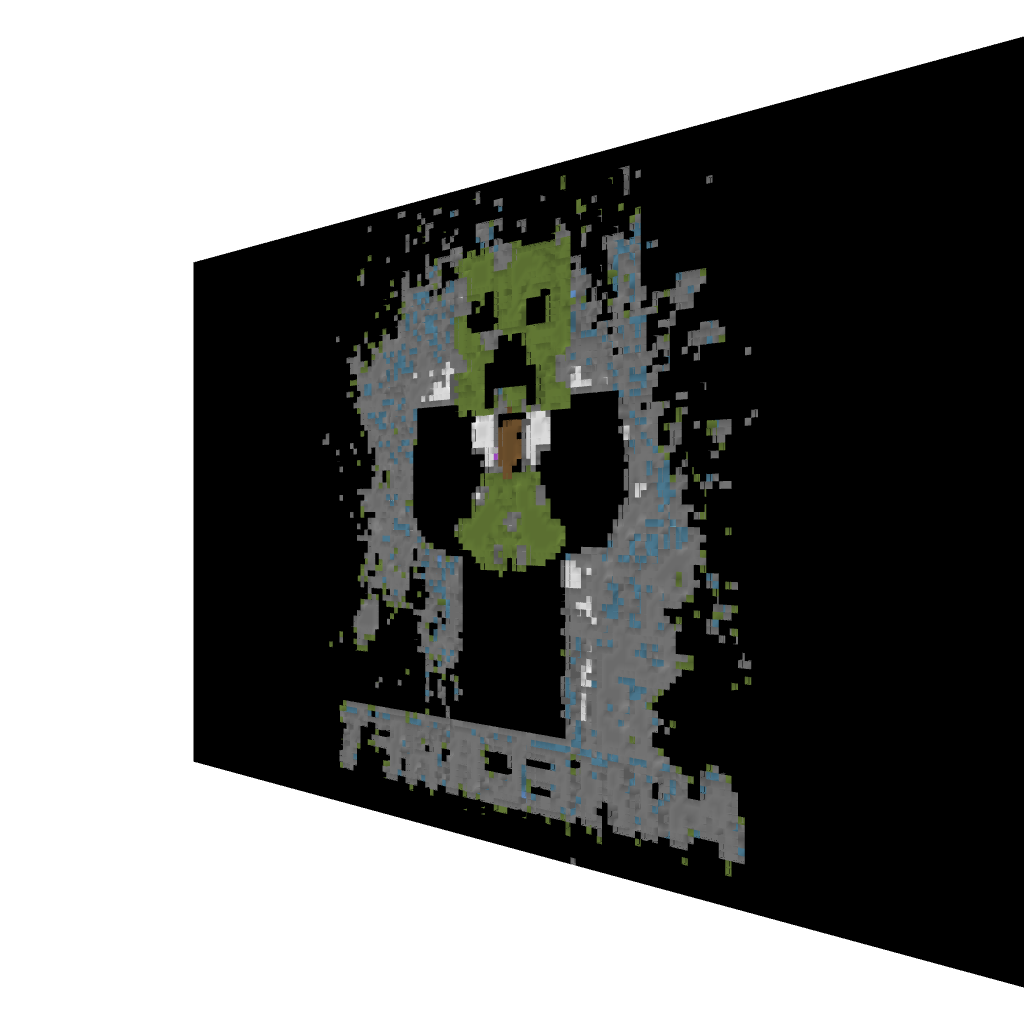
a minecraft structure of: Minecraft Creeper Man high quality